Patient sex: F
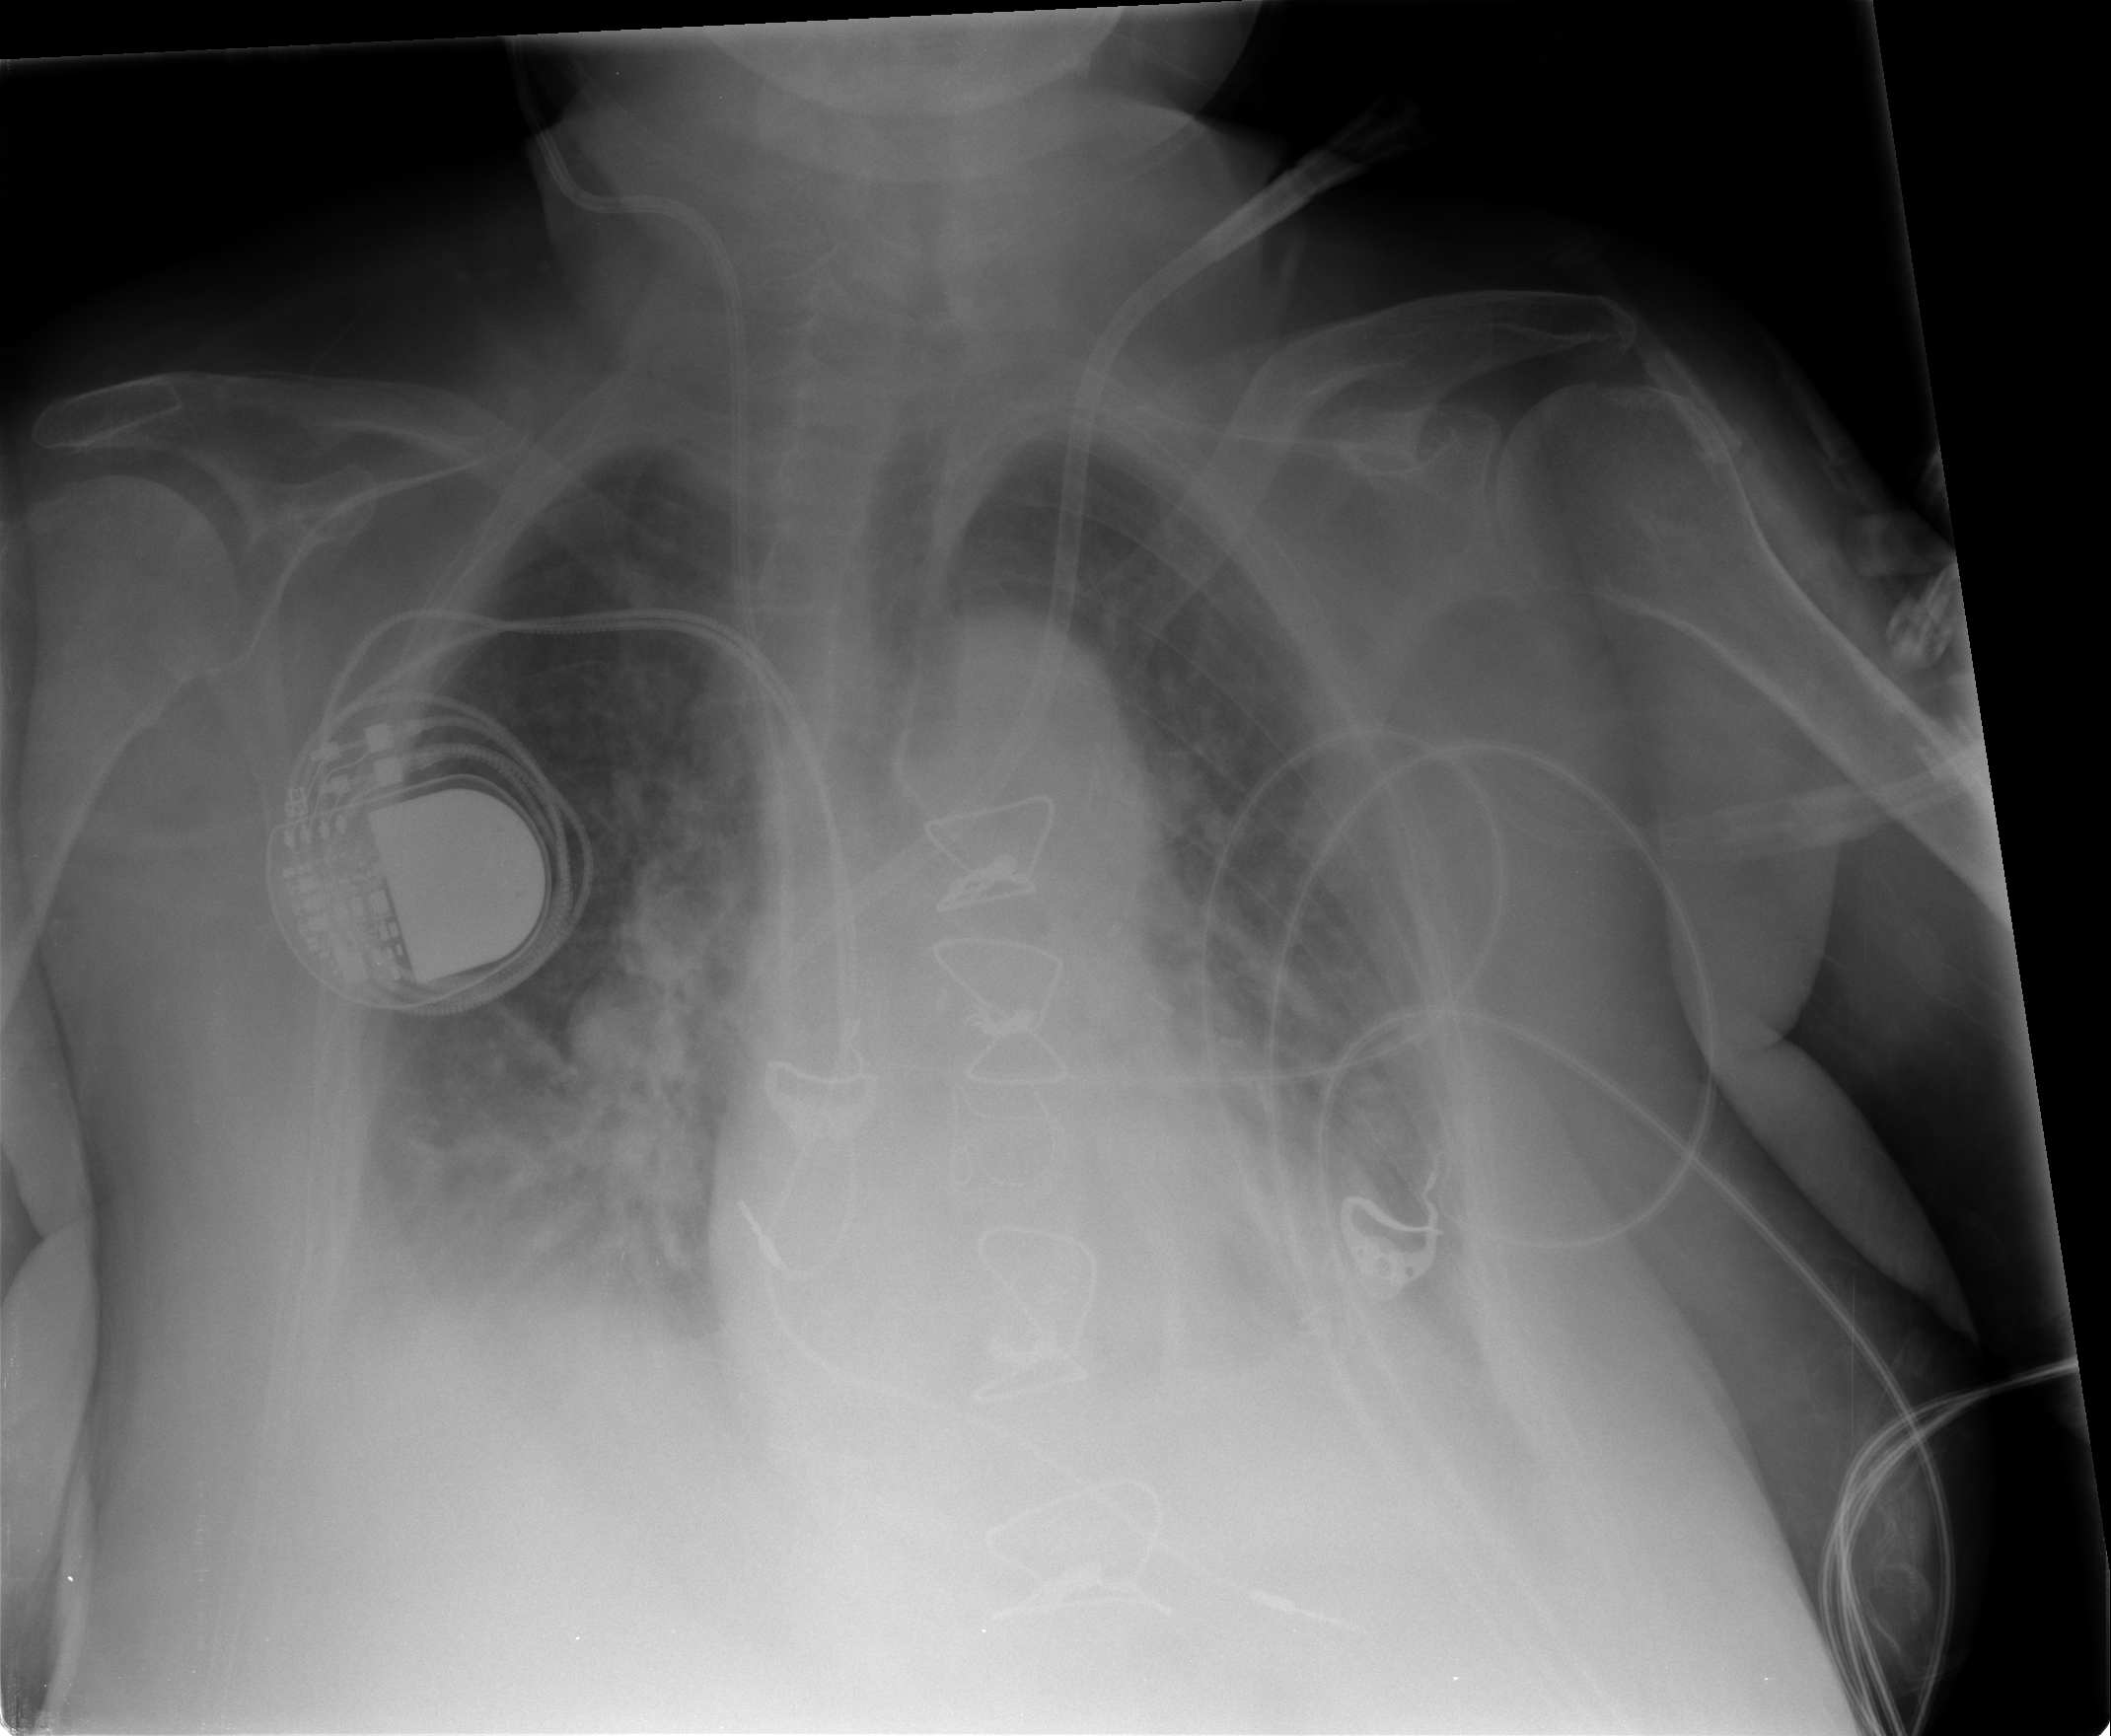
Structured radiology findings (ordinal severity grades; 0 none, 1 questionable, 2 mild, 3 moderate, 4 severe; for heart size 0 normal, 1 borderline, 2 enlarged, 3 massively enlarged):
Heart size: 2
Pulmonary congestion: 2
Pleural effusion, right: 2
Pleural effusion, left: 2
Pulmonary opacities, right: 1
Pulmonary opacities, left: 0
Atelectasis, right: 2
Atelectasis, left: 2